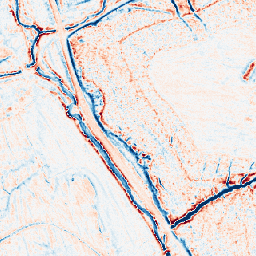
Category: edge_preserving
Decomposition family: anisotropic_diffusion
Decomposition parameters: iterations: 20
kappa: 10
gamma: 0.1
Upsampling method: nearest
Upsampling parameters: scale: 4
Upsampling scale: 4